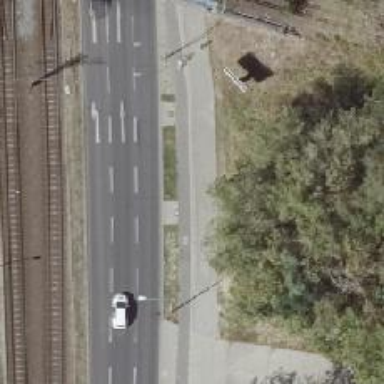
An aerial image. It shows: Asphalt path designated for cycling.